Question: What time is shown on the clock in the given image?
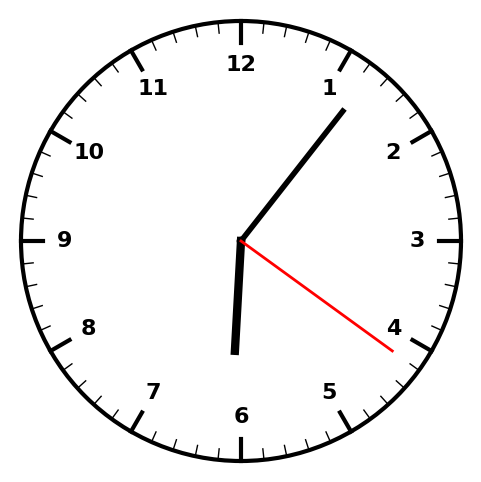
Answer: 06:06:21